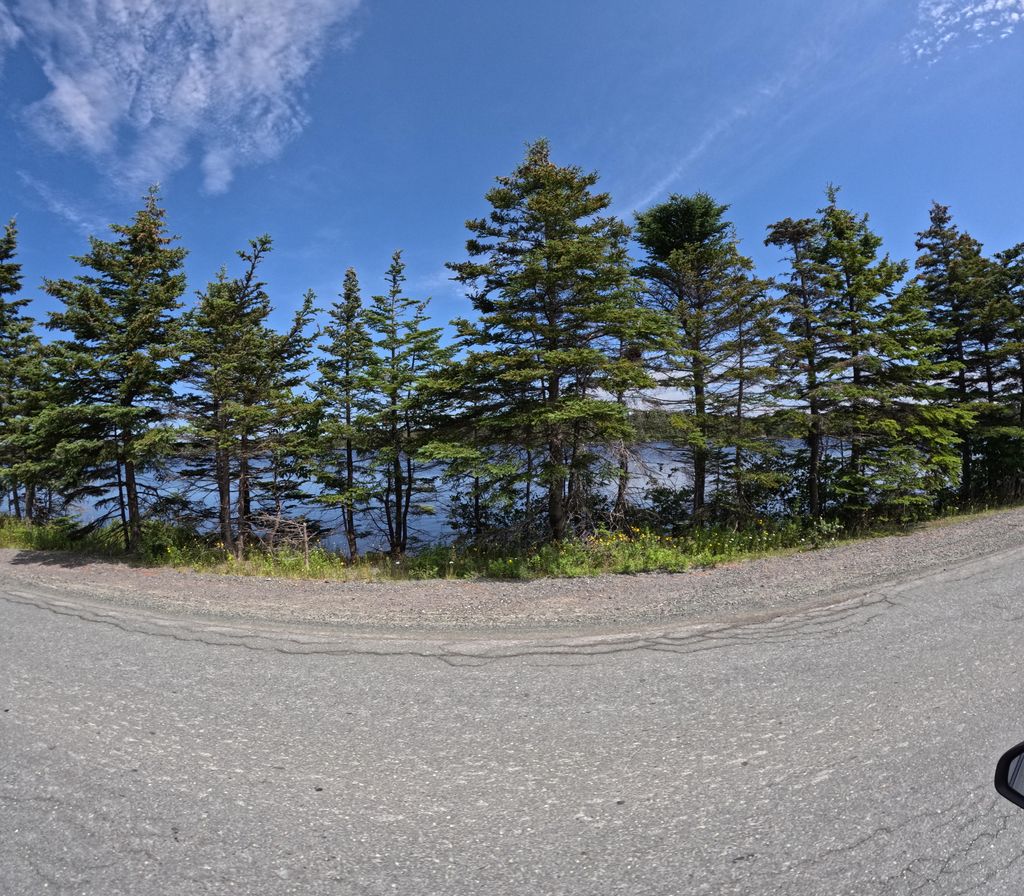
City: st_johns